Question: I need to create a SPARQL query that gives me all the TopicItems contained in a Topic, in the following schema, but I don't know how to do that.

There is an inverse ObjectProperty named "ContainedIn", I think I must use it, but I don't know exactly how.
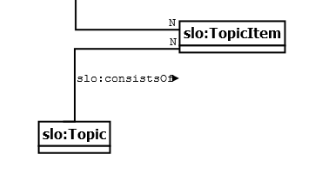
Answer: You do not need to use any inverse property, as you can place SPARQL variables in any position in a triple pattern. Just supply a variable for the object in your triple pattern:
'''
SELECT ?topicItem
WHERE {
<...> slo:consistsOf ?topicItem .
}
'''
where '<...>' needs to be replaced with the IRI of the topic you want to examine.
EDIT: I have omitted the prefix declaration here; as you were already using the prefix 'slo', I presumed you had already successfully declared it somehow. Of course, a prefix declaration needs to be added unless the SPARQL endpoint somehow knows 'slo' as a pre-defined prefix.